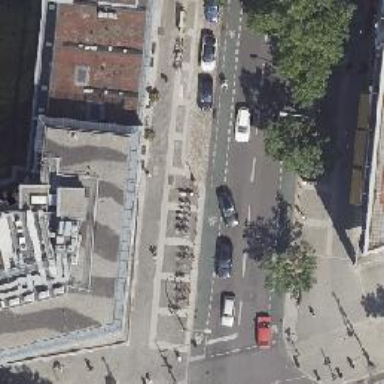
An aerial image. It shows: Bicycle rental facility.